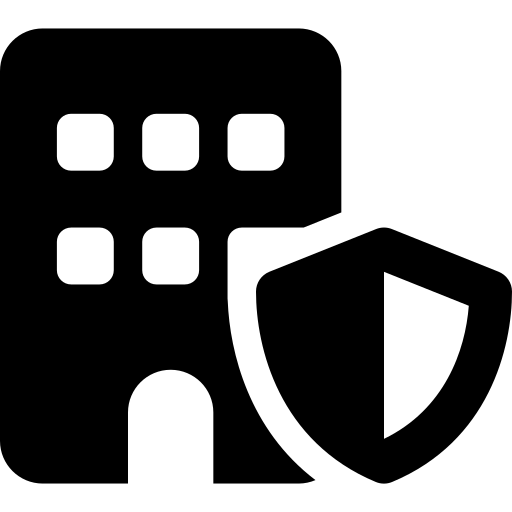
Tags: icon, FontAwesome, fa-icon, solid, building, shield